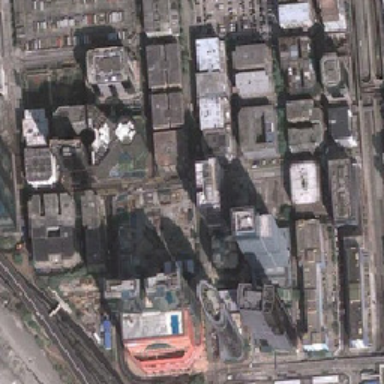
There are many buildings here which are densely distributed and have convenient roads .